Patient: sex F, age 61
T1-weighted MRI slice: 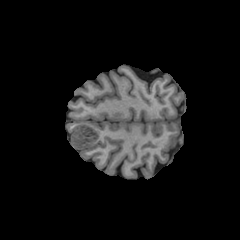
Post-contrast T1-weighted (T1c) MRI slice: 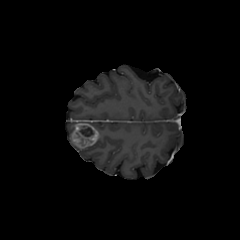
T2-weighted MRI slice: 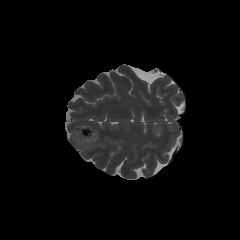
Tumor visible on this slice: yes
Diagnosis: Glioblastoma, IDH-wildtype
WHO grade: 4